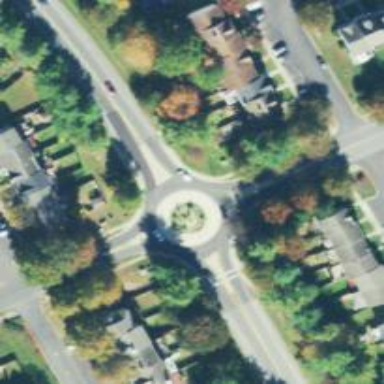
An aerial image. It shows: Roundabout at tertiary road junction.